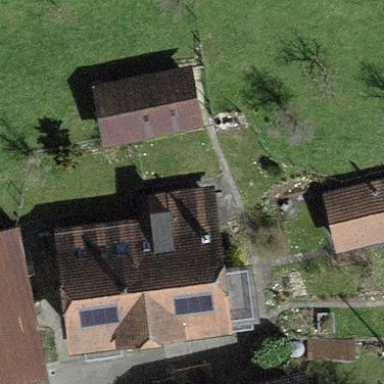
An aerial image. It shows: Building with tile roof.